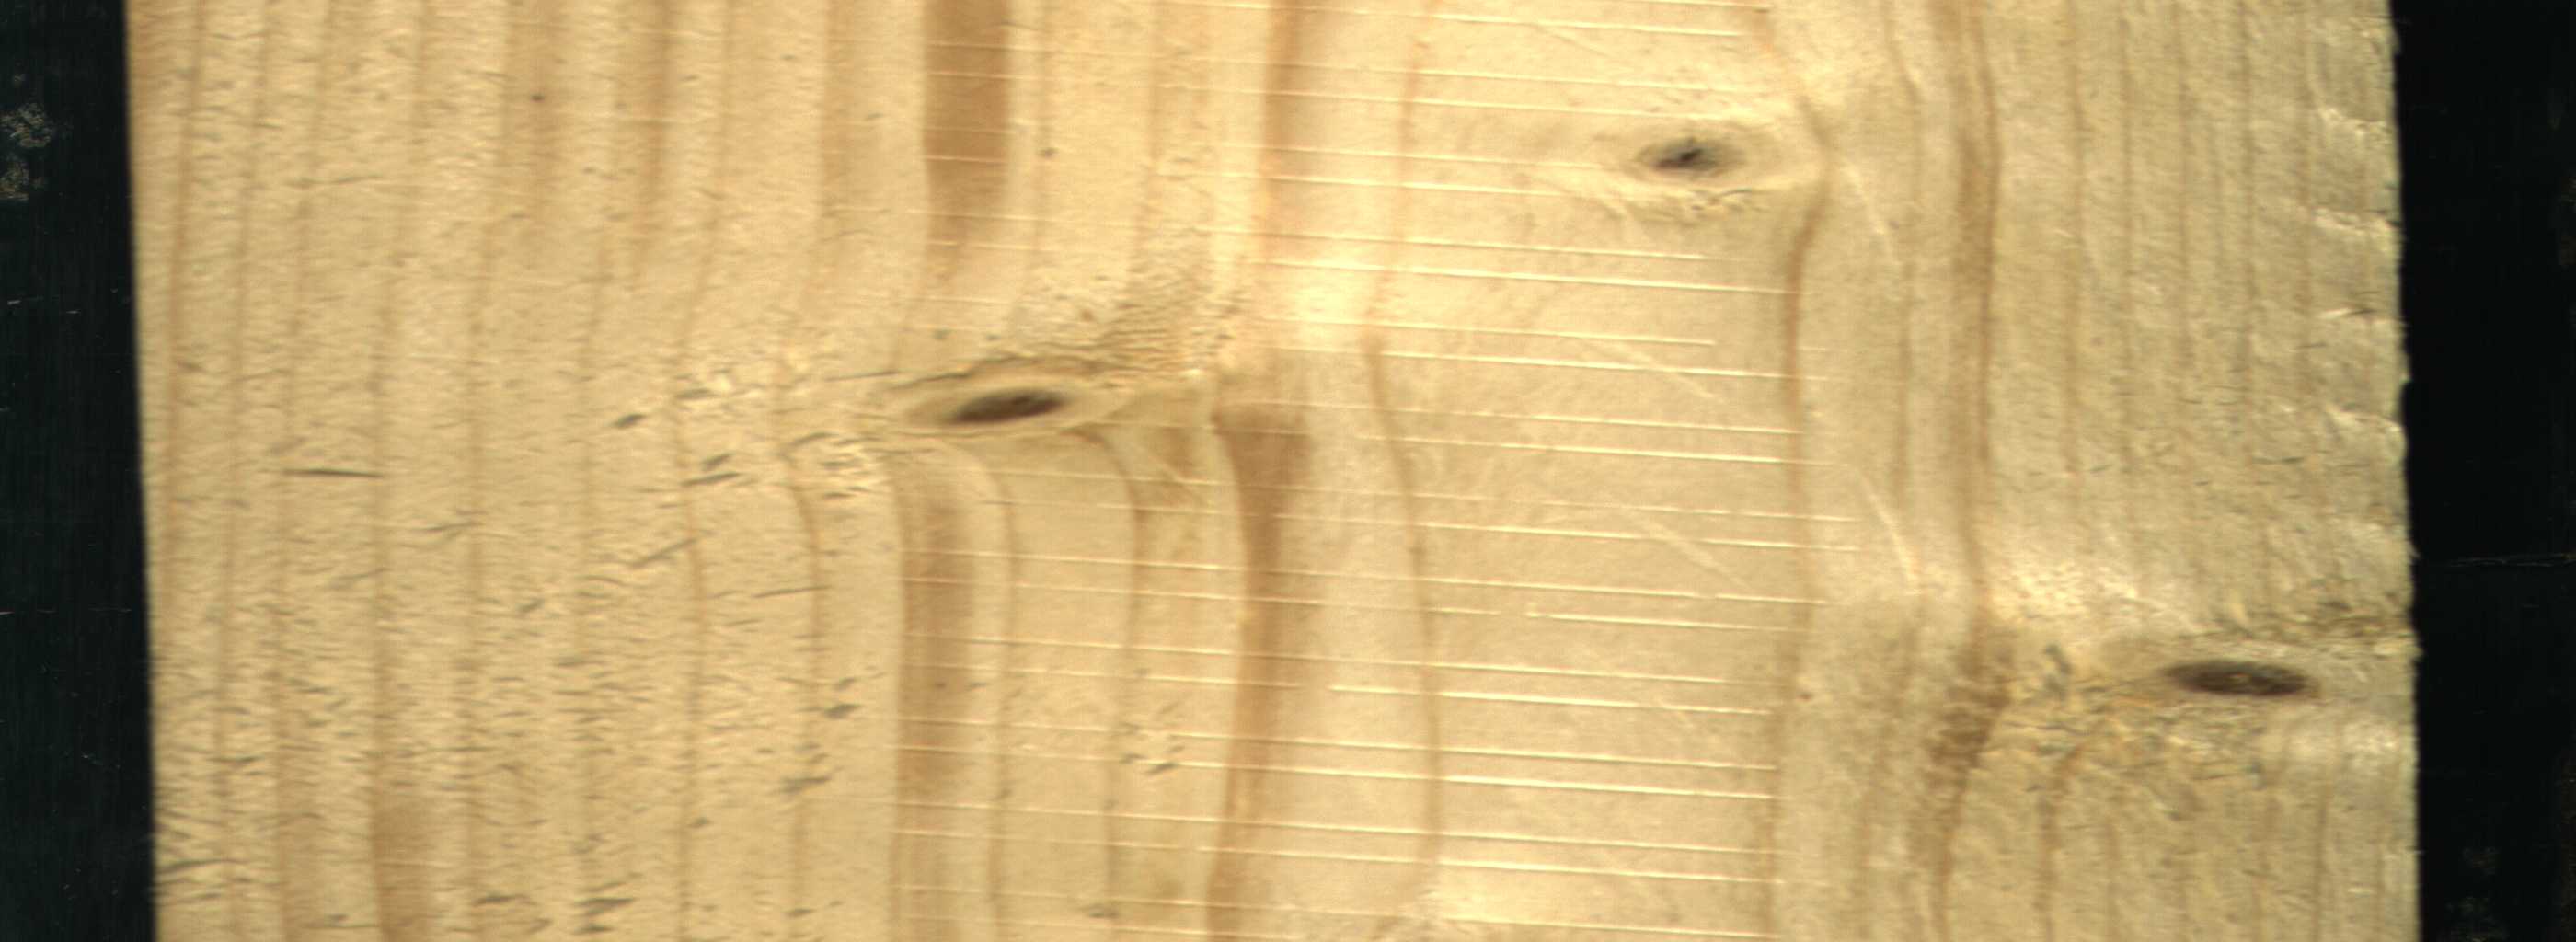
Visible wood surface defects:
Live_Knot
Live_Knot
Live_Knot